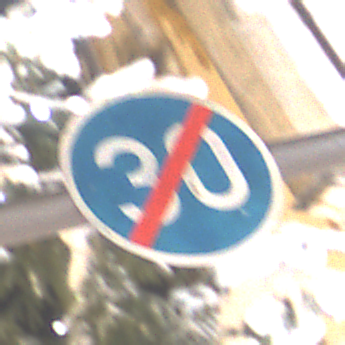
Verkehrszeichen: EndeMindestgeschwindigkeit
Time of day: Night
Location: Outdoor (Urban)
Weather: Overcast
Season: Winter
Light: Artificial